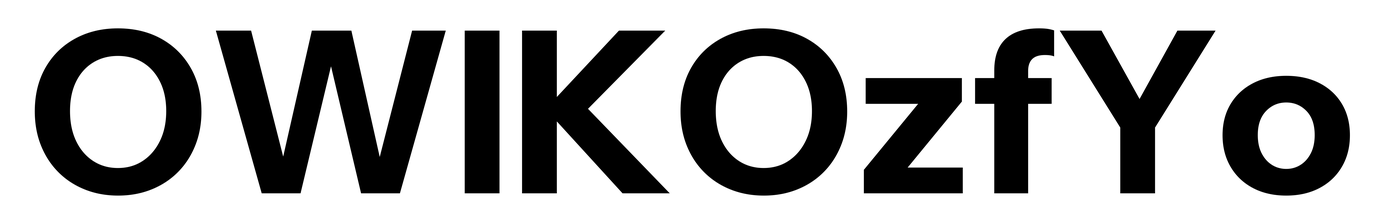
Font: InstrumentSans_Bold